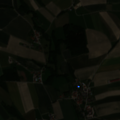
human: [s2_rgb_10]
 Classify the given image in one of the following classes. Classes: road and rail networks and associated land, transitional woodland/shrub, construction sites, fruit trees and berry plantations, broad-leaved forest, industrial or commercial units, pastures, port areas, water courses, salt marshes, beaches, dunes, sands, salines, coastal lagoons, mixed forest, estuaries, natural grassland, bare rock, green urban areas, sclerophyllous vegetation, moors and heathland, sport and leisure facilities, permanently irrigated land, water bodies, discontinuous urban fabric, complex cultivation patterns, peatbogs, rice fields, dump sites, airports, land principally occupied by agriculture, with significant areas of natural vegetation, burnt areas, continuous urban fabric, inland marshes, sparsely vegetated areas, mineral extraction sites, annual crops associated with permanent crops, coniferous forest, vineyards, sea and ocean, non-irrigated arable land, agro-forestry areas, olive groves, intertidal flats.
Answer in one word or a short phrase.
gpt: non-irrigated arable land, pastures, complex cultivation patterns, land principally occupied by agriculture, with significant areas of natural vegetation